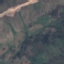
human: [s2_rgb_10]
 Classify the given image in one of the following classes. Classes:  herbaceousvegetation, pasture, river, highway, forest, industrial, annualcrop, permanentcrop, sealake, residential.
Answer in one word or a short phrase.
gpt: HerbaceousVegetation